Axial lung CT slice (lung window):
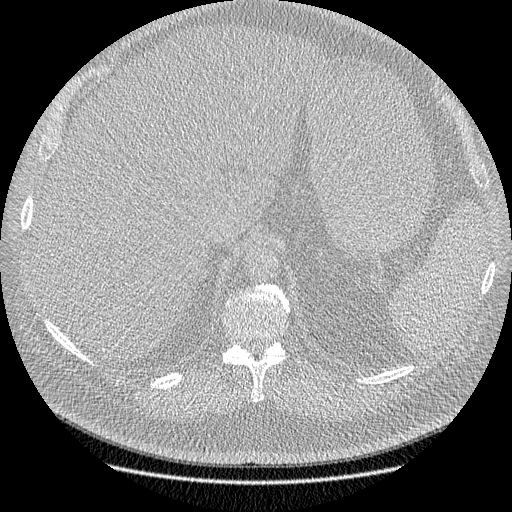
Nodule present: no